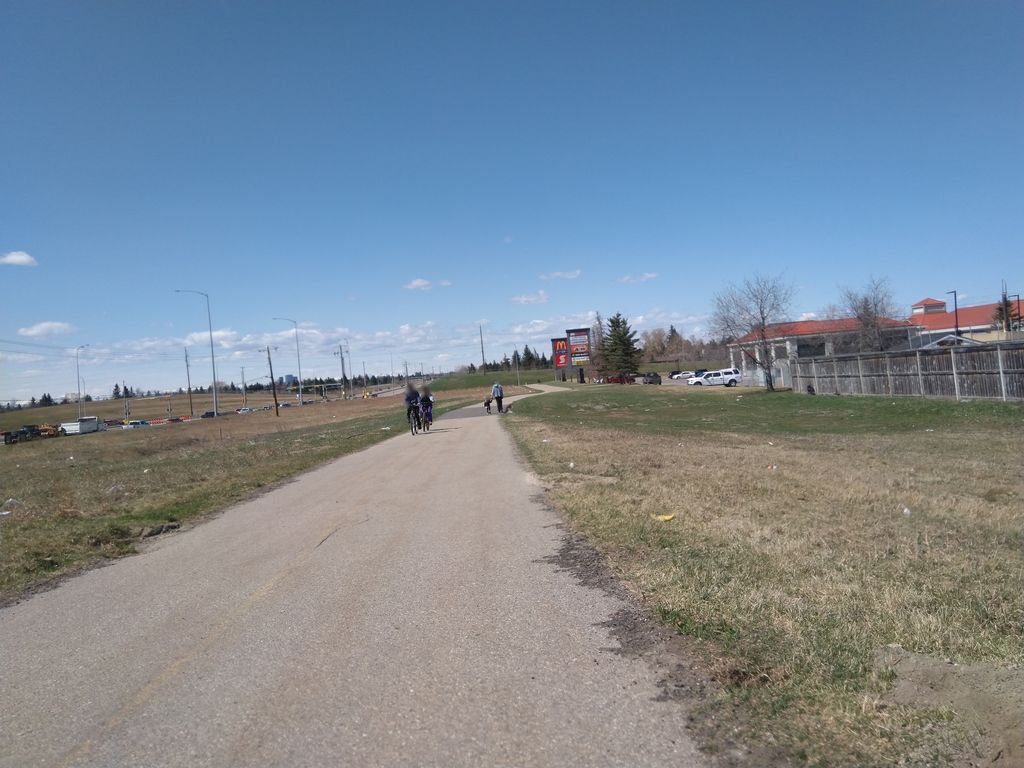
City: calgary